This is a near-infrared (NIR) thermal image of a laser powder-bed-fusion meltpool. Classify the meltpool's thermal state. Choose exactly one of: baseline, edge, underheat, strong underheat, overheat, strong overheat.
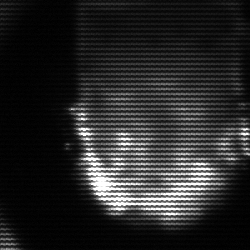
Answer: baseline